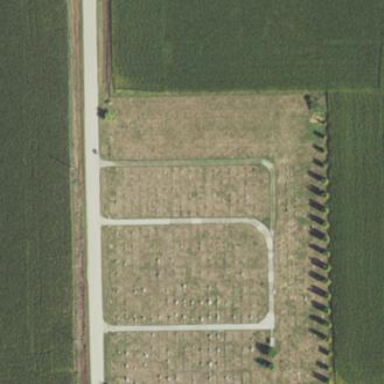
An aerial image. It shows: Cemetery.